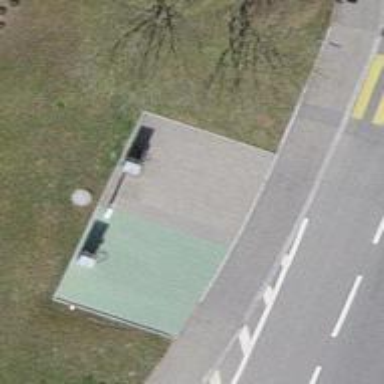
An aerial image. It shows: Charging station.